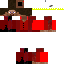
A female human skin with dark skin, wearing brown long hair dressed in a red hoodie and red pants, featuring a closed mouth.